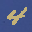
Label: 4